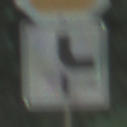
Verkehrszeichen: VerlaufVorfahrtsstrasse10
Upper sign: Stop
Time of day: MorningAfternoon
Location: Outdoor (Nature)
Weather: Clear
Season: NotSpecified
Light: Natural